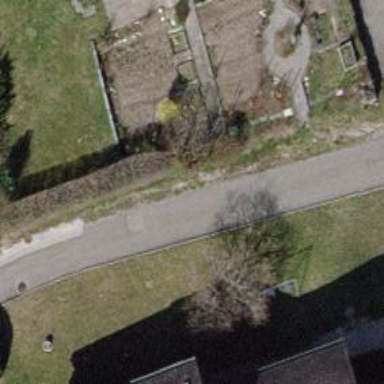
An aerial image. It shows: Hedge barrier.